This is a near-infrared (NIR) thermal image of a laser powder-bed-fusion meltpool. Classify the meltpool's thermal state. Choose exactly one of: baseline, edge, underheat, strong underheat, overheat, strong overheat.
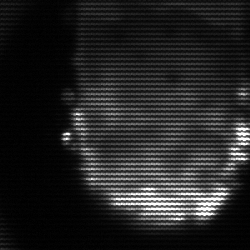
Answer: baseline